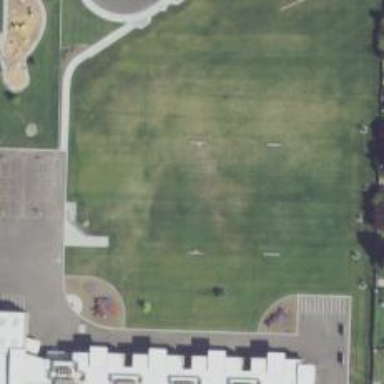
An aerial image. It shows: Soccer pitch for leisureland activities.